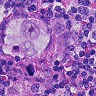
Metastatic tissue present: yes